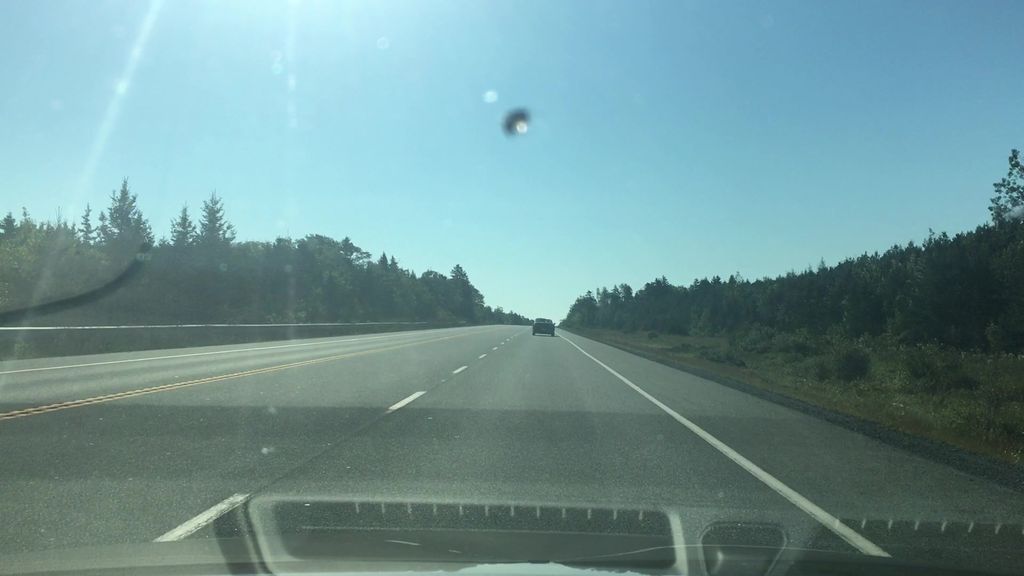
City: halifax